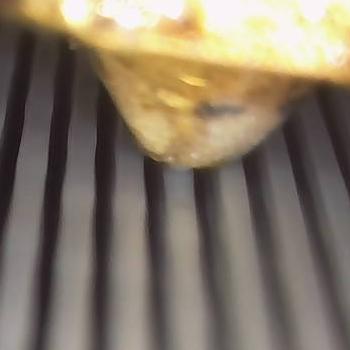
Flow rate: 78%